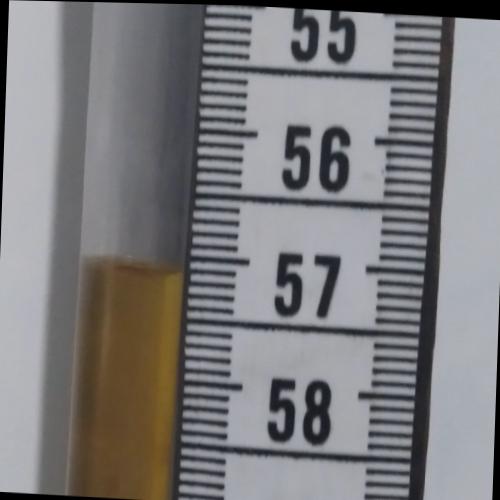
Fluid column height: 57.1 cm